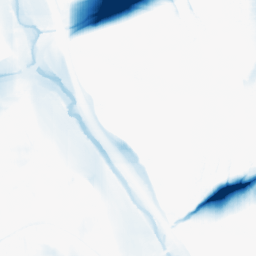
Category: morphological
Decomposition family: morphological_square
Decomposition parameters: operation: closing
size: 50
Upsampling method: lanczos
Upsampling parameters: scale: 4
Upsampling scale: 4